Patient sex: M
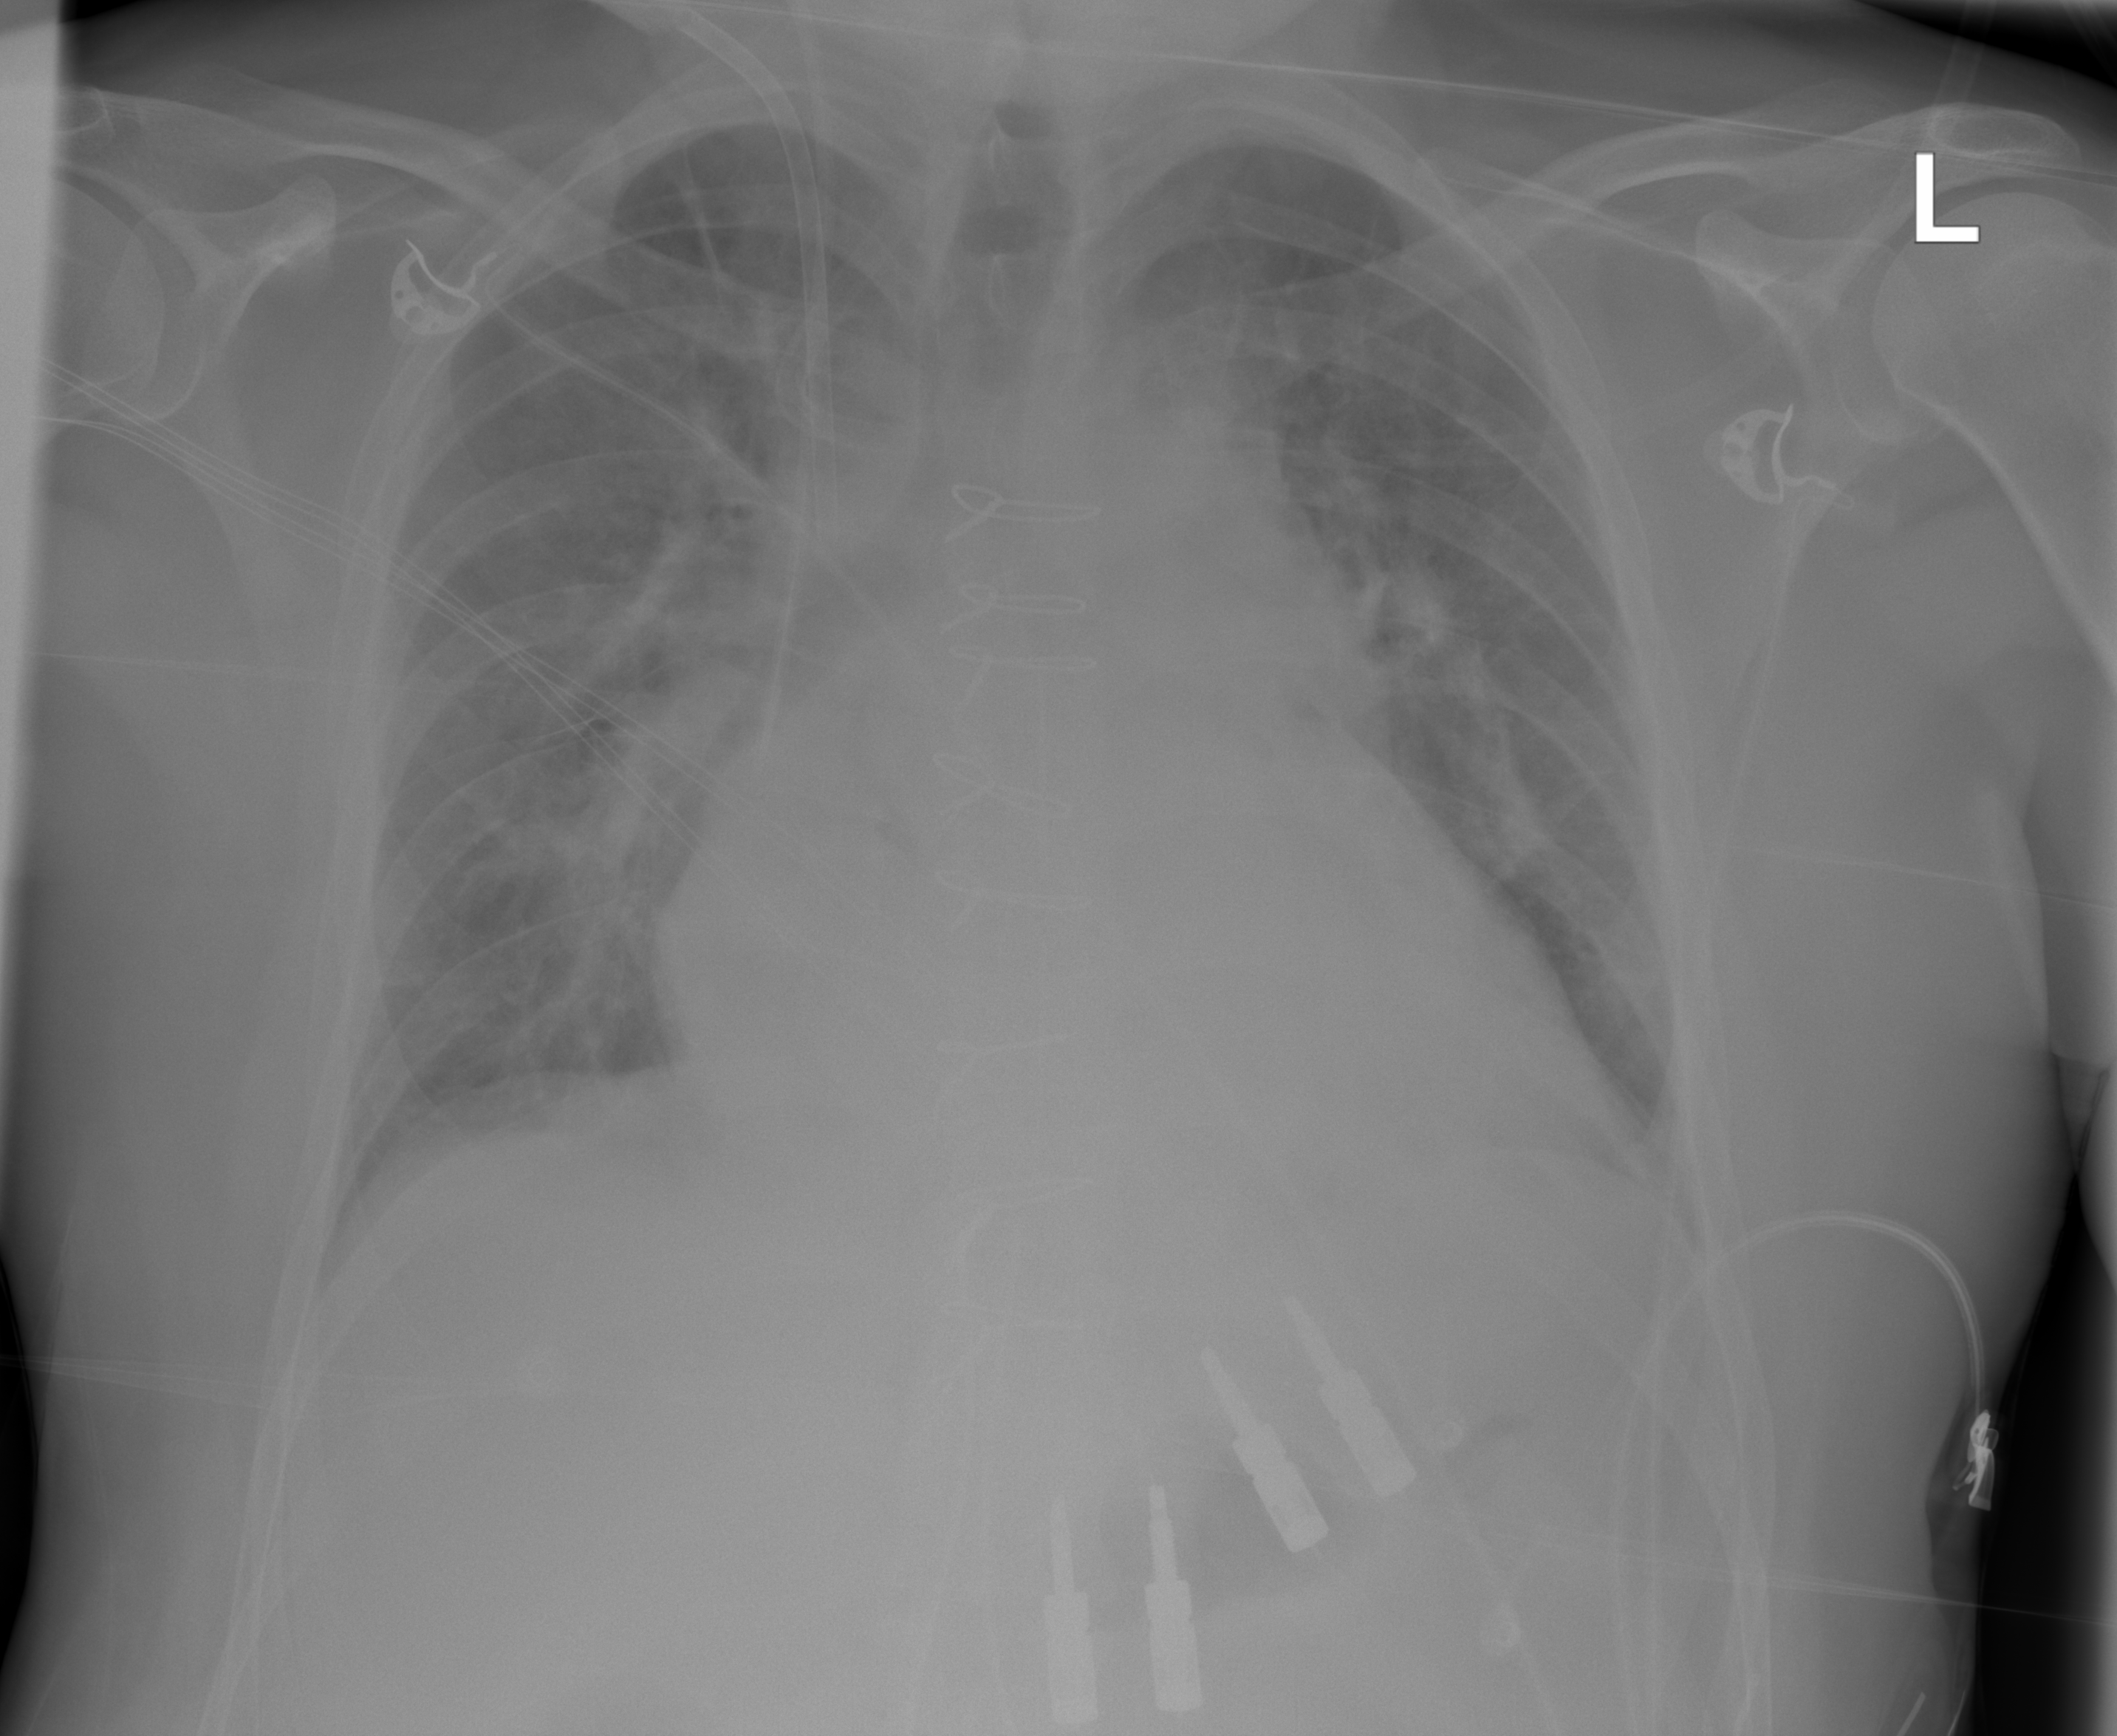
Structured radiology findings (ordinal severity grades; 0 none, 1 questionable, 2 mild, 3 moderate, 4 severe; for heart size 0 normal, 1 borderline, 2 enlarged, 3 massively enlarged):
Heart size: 2
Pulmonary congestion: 2
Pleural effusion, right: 0
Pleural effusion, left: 0
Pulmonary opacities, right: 0
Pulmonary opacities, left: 0
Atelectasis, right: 2
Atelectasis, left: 0